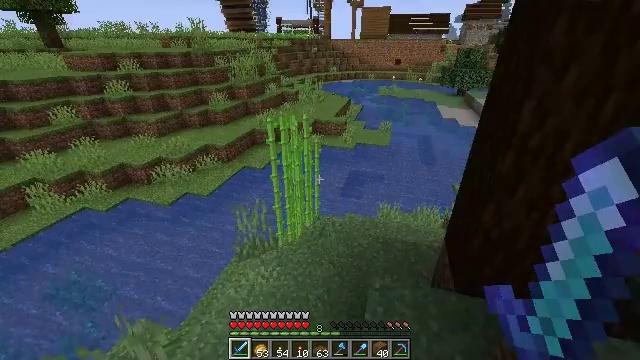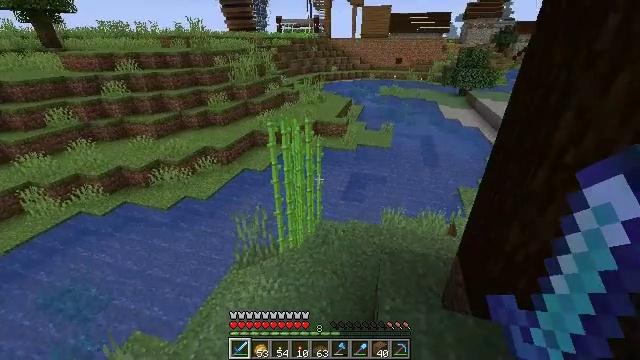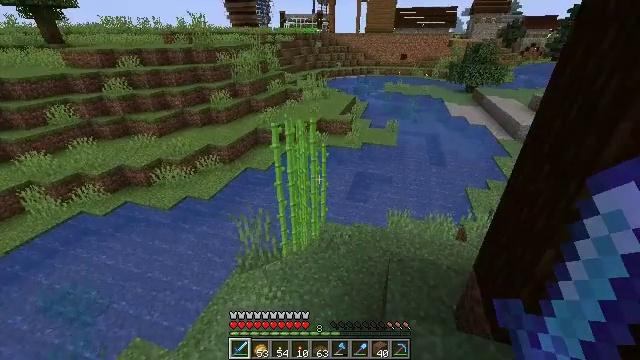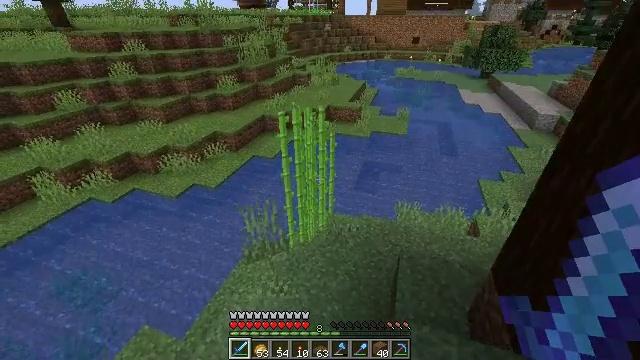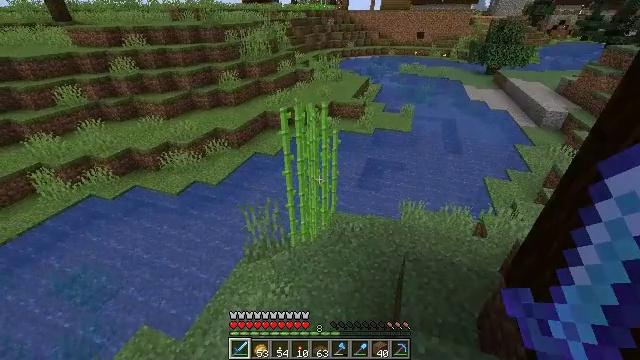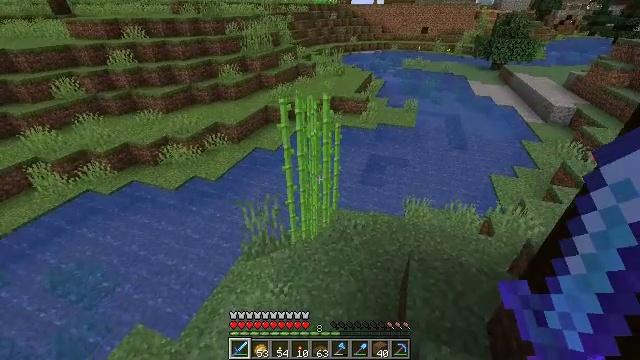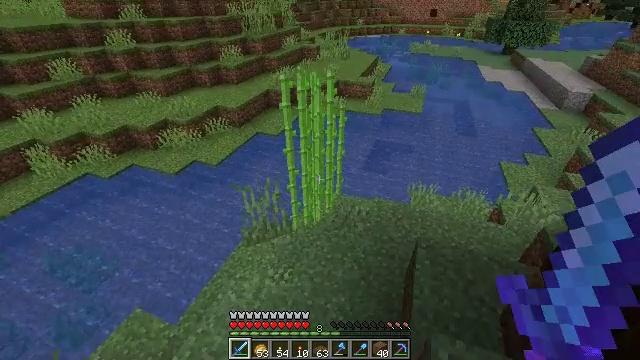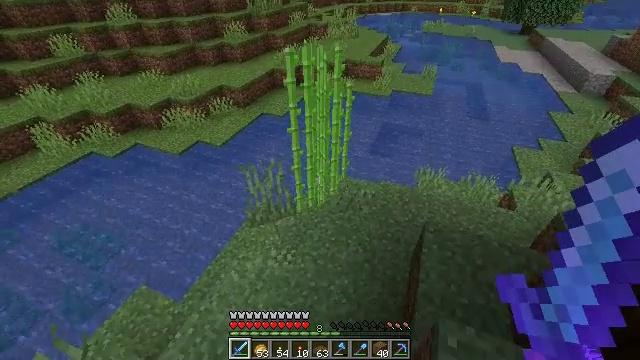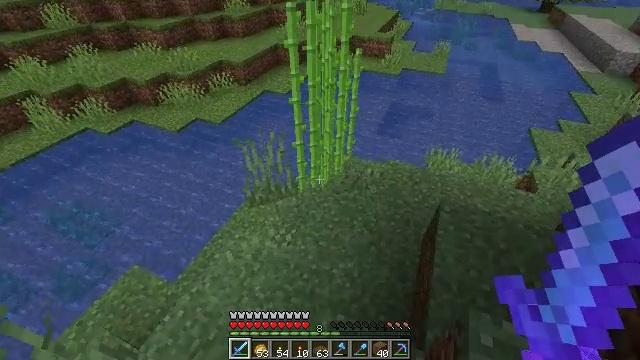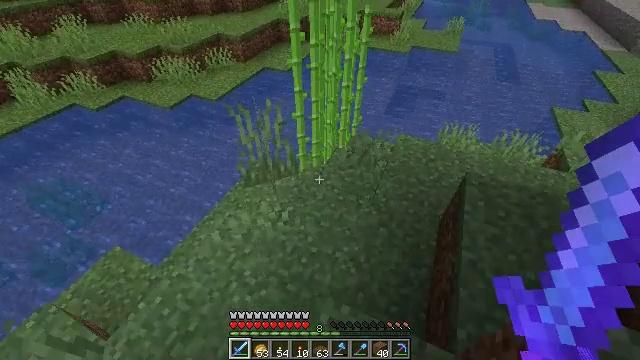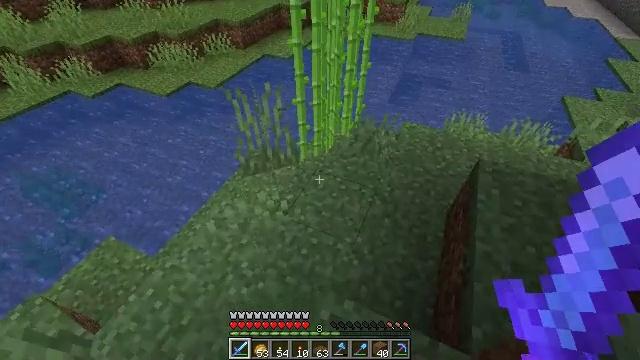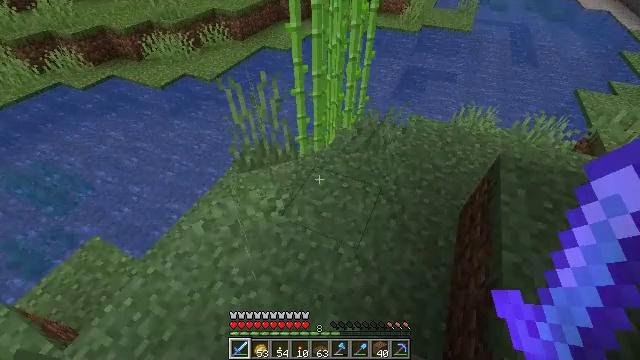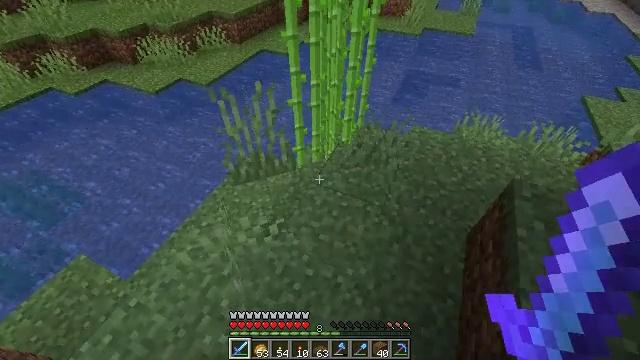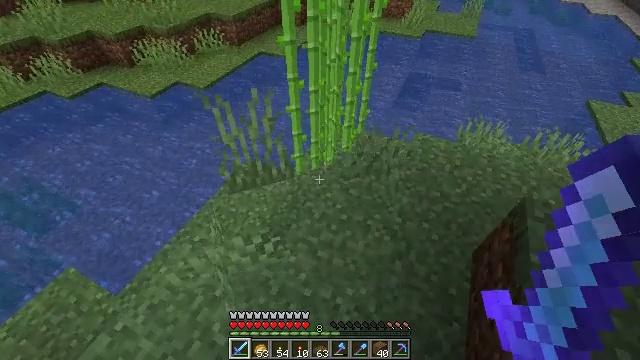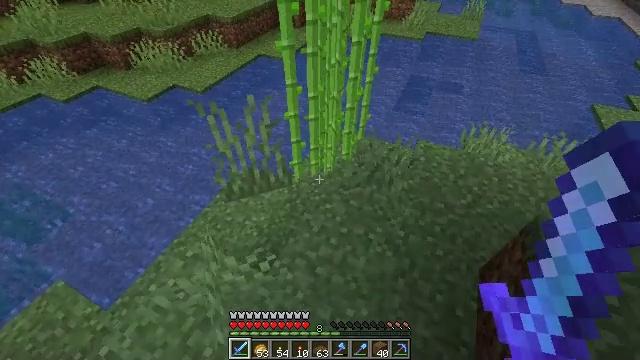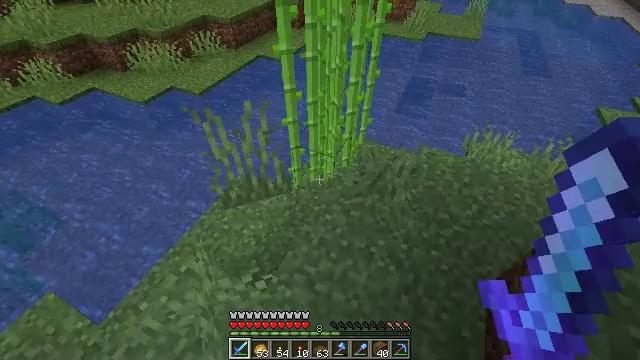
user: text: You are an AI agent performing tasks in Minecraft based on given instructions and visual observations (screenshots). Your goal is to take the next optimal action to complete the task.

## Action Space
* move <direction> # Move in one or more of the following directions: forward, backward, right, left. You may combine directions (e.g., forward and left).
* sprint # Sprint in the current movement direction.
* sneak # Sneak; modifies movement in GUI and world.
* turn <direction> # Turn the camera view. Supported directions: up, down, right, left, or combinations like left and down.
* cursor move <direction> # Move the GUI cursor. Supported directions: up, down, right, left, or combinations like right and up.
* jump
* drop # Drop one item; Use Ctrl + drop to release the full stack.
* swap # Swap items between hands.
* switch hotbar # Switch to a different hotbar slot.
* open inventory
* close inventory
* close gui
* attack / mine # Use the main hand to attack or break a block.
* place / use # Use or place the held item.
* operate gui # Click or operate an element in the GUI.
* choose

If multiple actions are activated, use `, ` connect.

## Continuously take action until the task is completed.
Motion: motion action
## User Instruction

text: Break the sugar cane.
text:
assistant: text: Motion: move forward
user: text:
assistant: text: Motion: move forward, sprint
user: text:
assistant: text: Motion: move forward, sprint, turn left and down
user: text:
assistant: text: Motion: move forward, sprint
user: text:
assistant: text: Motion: move forward
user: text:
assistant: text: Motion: move forward, turn down
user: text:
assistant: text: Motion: move forward, turn left and down
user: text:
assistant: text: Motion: move forward, turn left and down
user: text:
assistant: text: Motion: move forward, turn down
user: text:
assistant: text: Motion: move forward, turn down
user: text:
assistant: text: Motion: move forward
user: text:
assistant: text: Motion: move forward
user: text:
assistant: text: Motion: move forward
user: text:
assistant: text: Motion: move forward
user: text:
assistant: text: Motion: move forward
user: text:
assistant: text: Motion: move forward
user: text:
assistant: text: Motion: move forward
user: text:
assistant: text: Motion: move forward, turn down
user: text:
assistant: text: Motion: move forward, attack / mine
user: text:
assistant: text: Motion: attack / mine
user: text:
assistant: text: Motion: attack / mine
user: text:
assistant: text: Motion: no_op
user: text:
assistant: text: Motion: turn right and up
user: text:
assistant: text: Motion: move forward, turn right and up
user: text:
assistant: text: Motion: move forward, turn right and up
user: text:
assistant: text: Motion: move forward
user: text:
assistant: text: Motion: move forward
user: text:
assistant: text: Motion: move forward, attack / mine
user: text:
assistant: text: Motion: attack / mine
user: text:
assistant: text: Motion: attack / mine